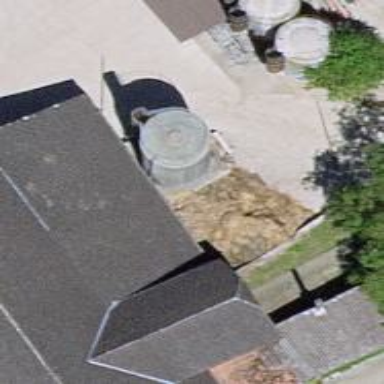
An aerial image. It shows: Silo.